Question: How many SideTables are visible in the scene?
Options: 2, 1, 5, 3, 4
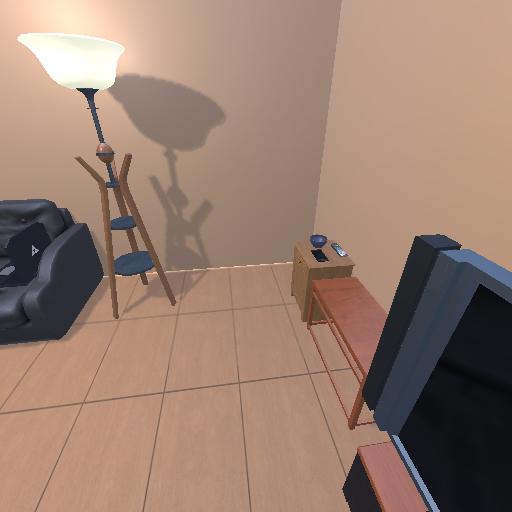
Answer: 2